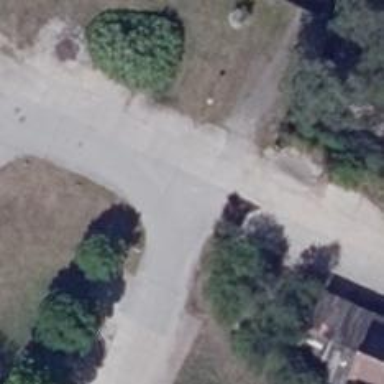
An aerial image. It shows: Residential road paved with concrete.